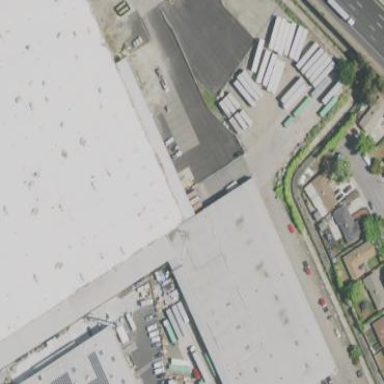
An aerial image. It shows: Warehouse building.